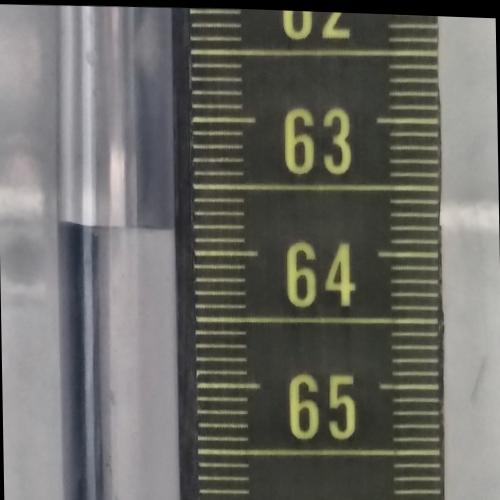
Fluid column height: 63.8 cm